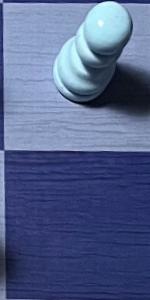
Label: Empty